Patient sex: F
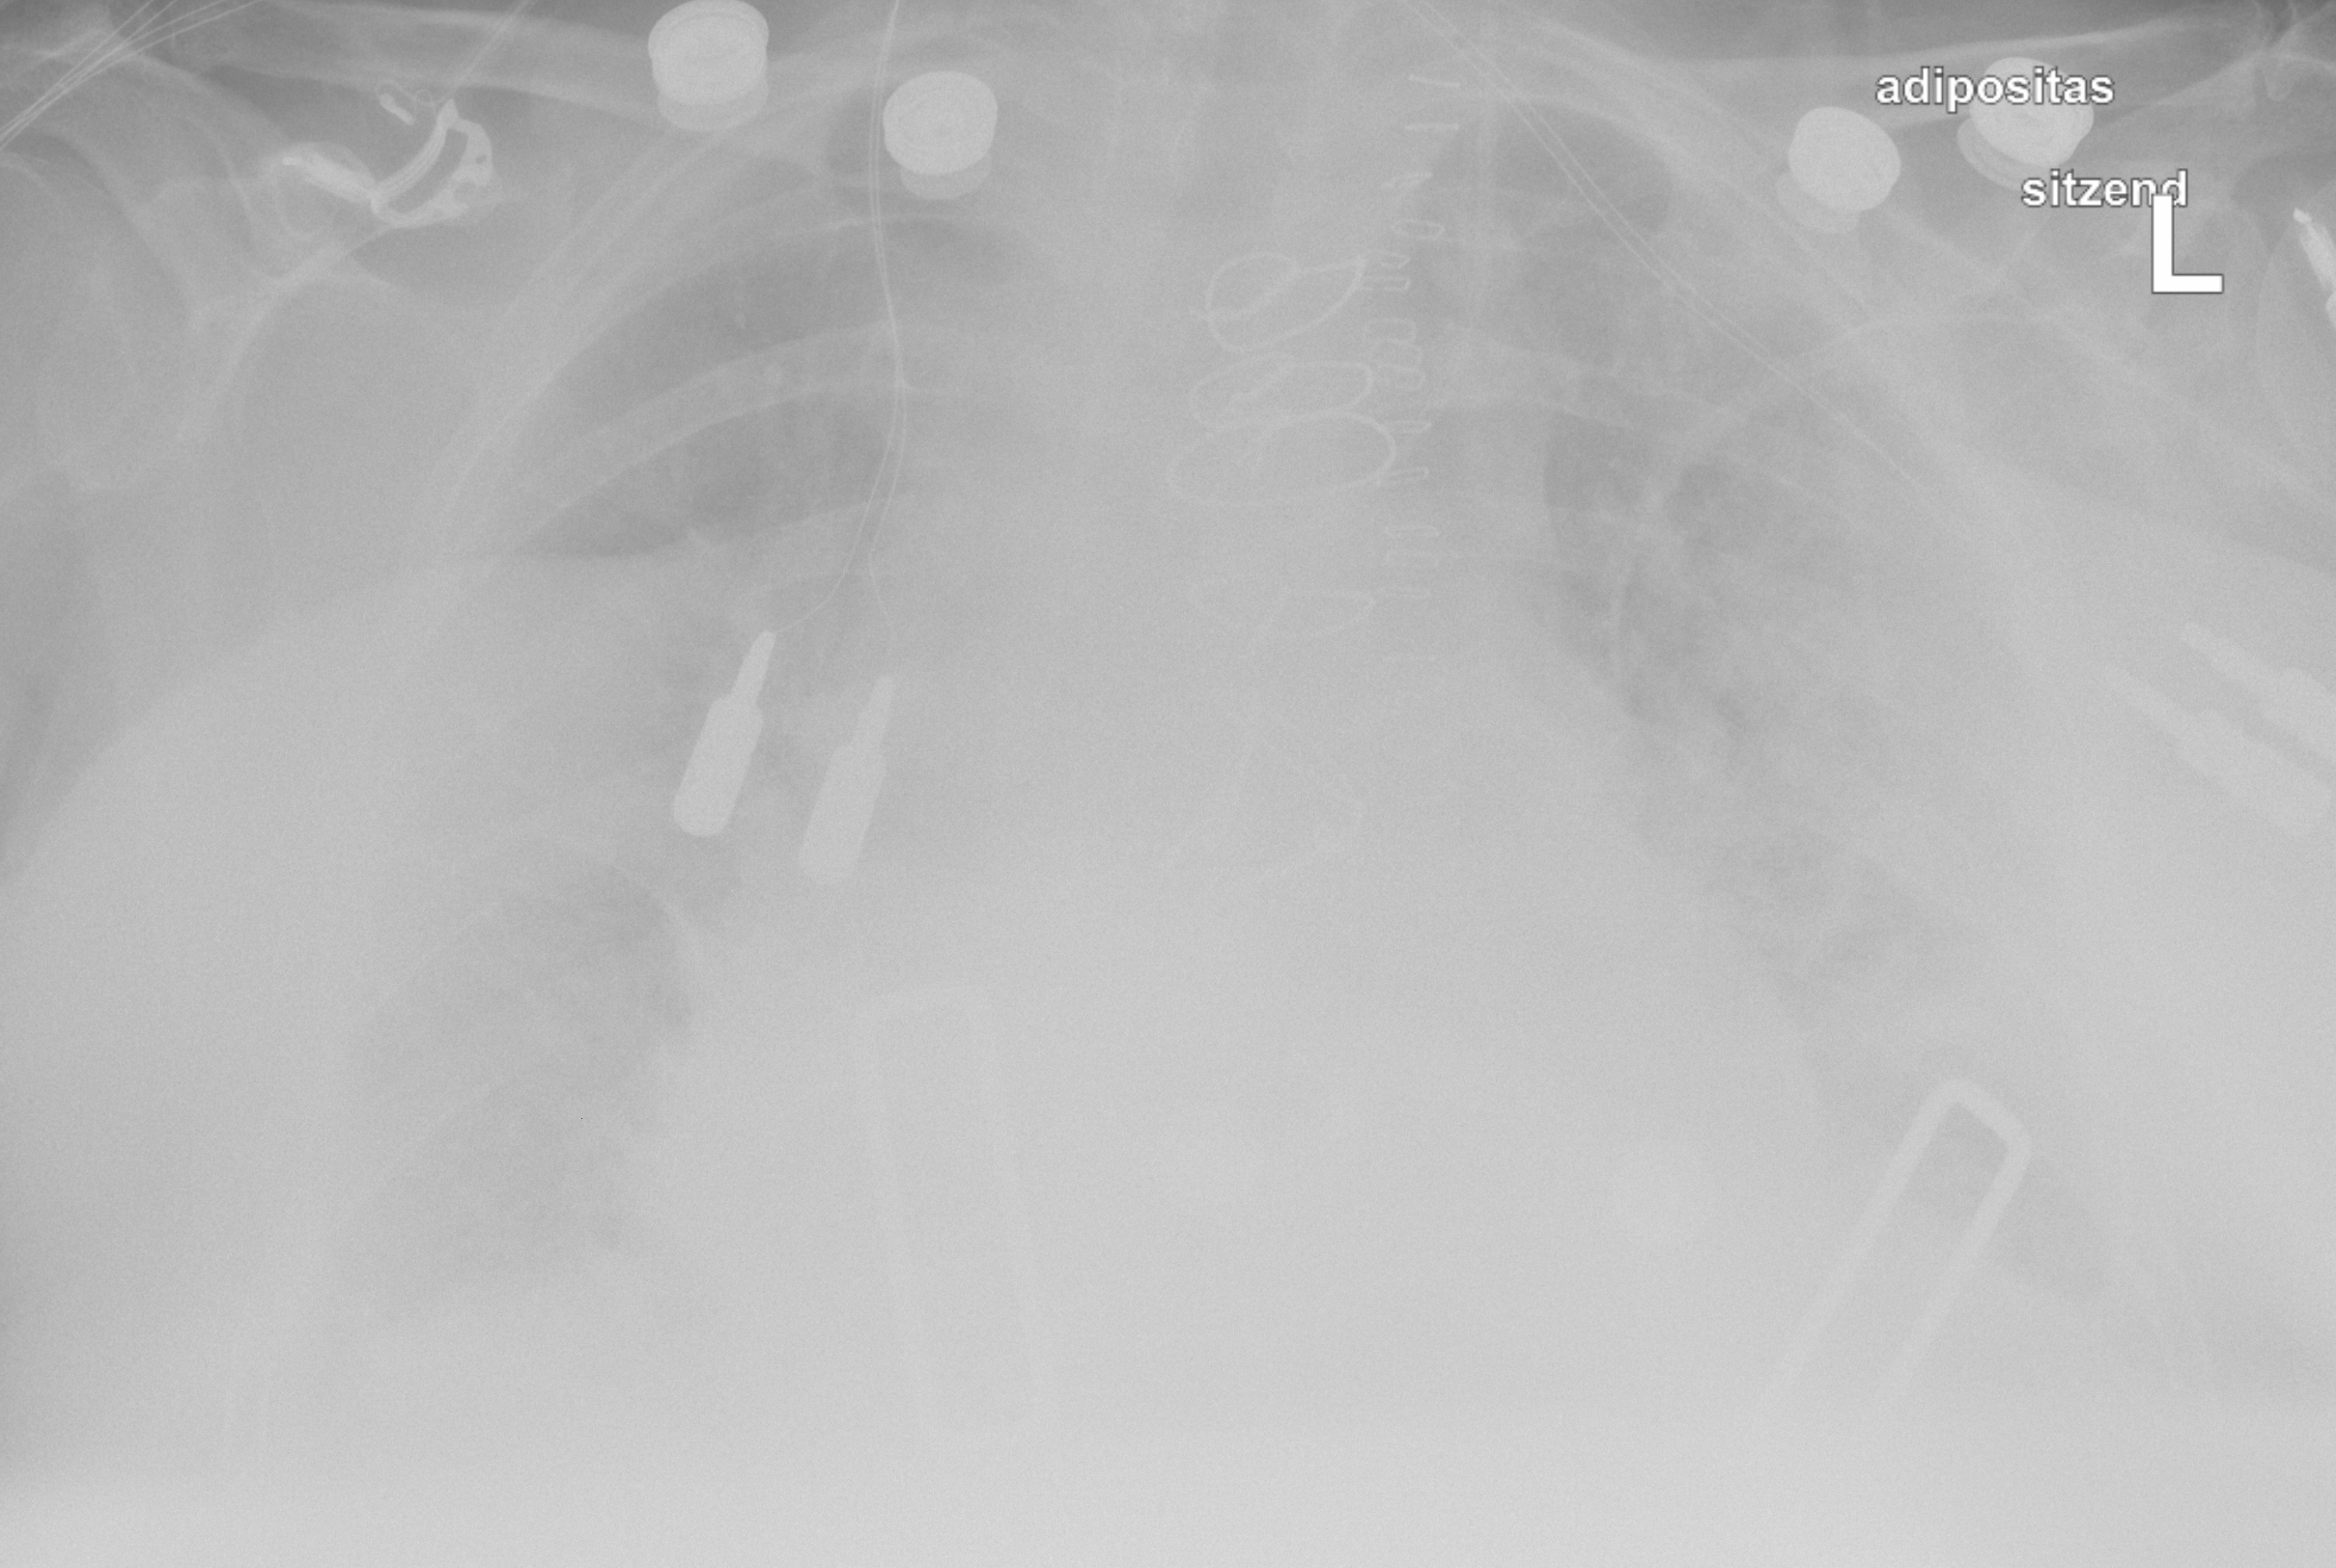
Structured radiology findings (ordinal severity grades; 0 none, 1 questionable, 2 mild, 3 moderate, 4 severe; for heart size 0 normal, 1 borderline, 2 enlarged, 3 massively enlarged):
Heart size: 2
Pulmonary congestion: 2
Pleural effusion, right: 2
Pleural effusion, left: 2
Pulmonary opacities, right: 2
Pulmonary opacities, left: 2
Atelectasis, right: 2
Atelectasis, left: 2